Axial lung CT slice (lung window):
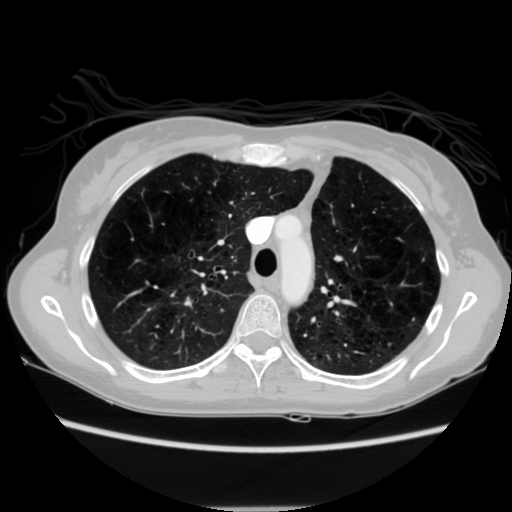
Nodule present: no